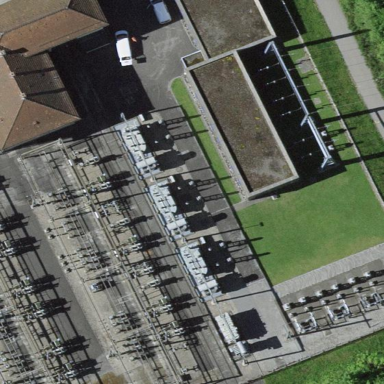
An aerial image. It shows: Fenced traction substation.